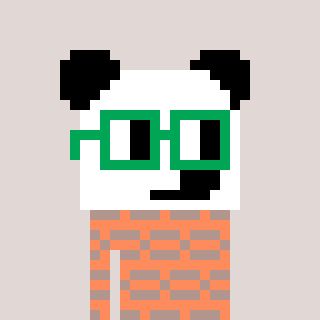
a pixel art character with square green glasses, a panda-shaped head and a peachy-colored body on a warm background